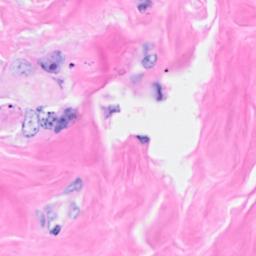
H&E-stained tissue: Breast